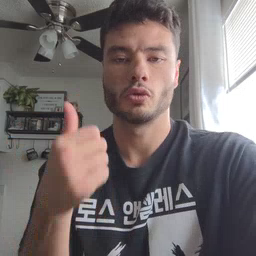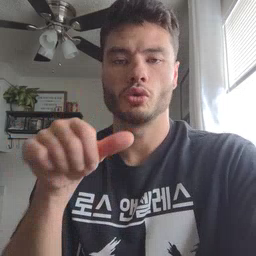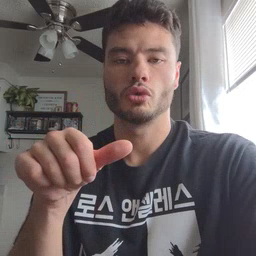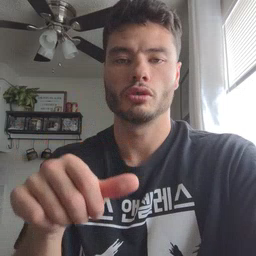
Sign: girl